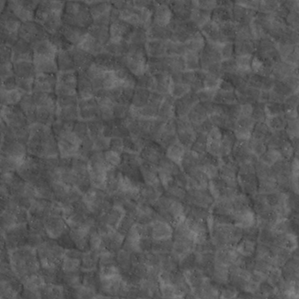
Label: non_frost